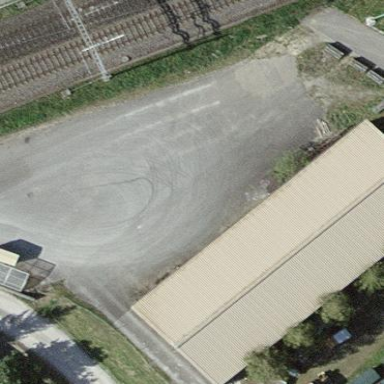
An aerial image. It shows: Warehouse.